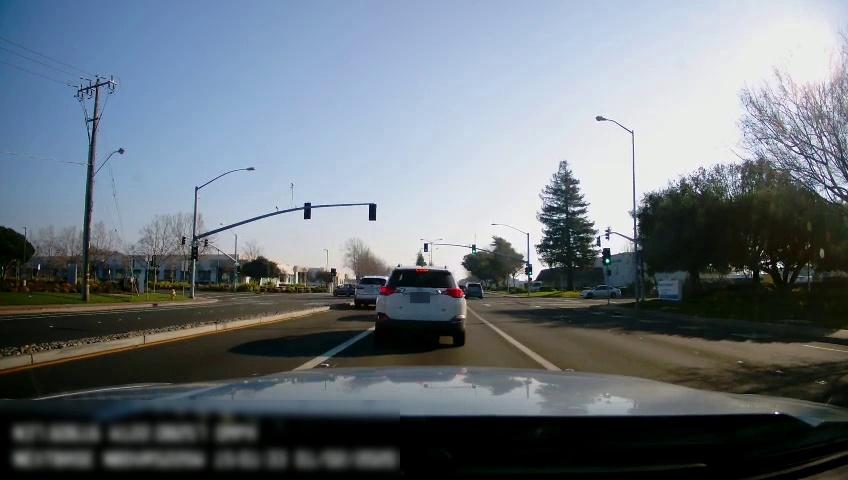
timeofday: Day
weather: Sunny
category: Drivable Space
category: Drivable Space
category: Vehicles | SUV
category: Vehicles | SUV
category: Vehicles | SUV
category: Vehicles | Car
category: Vehicles | Car
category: Lanes | Alternate Lane
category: Lanes | Current Lane
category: Lanes | Current Lane
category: Lanes | Alternate Lane
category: Lanes | Opposite Lane
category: Lanes | Opposite Lane
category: Traffic | Lights
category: Traffic | Lights
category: Traffic | Lights
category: Traffic | Lights
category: Traffic | Lights
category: Traffic | Lights
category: Traffic | Lights
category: Traffic | Lights